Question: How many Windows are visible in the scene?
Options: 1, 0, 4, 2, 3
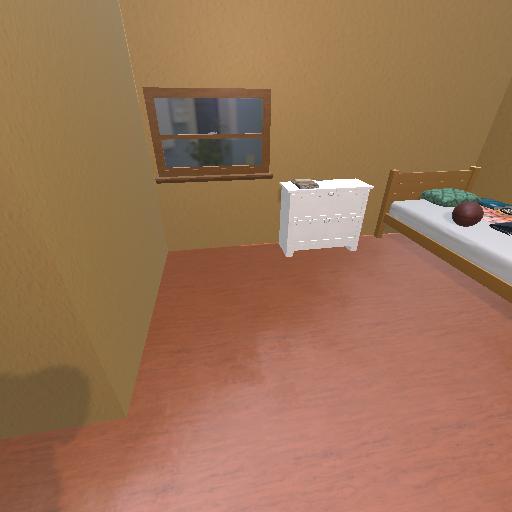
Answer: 1